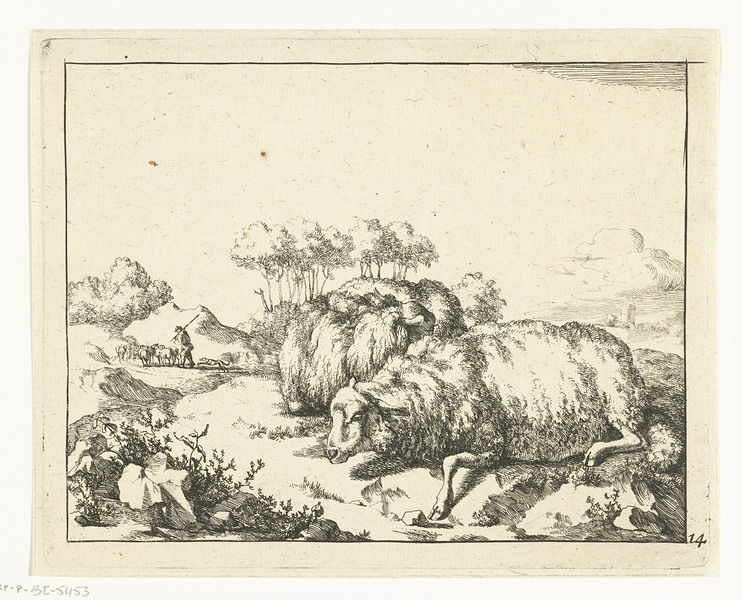
Titel: Twee schapen, liggend, met herder op achtergrond
Künstler: Marcus de Bye
Standort: Amsterdam
Institution: Rijksmuseum
Schlagwörter: picture, cloud, clouds, man, rock, rocks, sky, tree, hill, hills, landscape, nature, distance, trees, grass, path, plants, animals, dog, monochrome, sketch, meadow, pasture, outside, human, pastoral, pencil, animal, legs, bush, cattle, farmer, resting, sleep, sheep, flock, lamb, sheeps, wool, stick, shepherd, staff, lay, leg, laying, shurbs, 14, rancher, mouton, 구름, 나무, 양, what do i do, bluffs, big sheep, no clouds